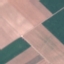
Land use / land cover class: AnnualCrop